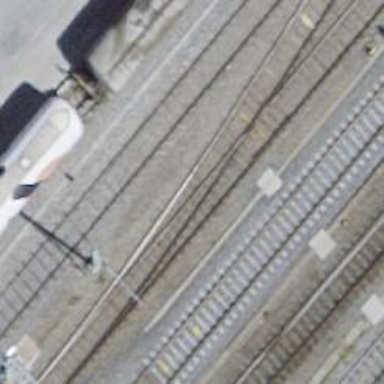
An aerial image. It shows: Siding railway track with electrified contact line.